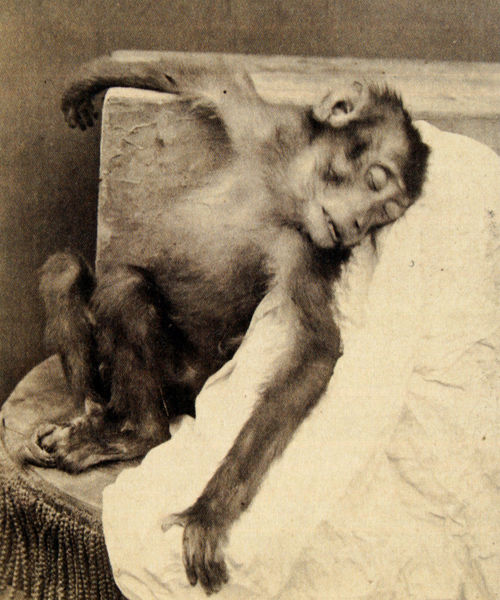
Titel: Toter Schweinsaffe
Standort: Nürnberg
Institution: Germanisches Nationalmuseum
Schlagwörter: dunkel, fuß, hand, kopf, körper, schatten, schlaf, weiß, sitzen, braun, finger, grau, haar, hell, holz, licht, mund, nase, ohr, schwarz, stuhl, tier, tuch, wand, arm, arme, augen, gesicht, samt, tod, tot, trauer, hände, porträt, auge, fransen, haare, kordeln, sessel, stoff, decke, lippen, affe, hase, beine, fell, füße, ruhe, sofa, armlehne, liegen, schlafen, schlafend, lehne, sitz, sepia, kissen, polster, festhalten, handtuch, bett, kordel, bauch, laken, knie, liegend, zehen, geschlossen, lider, foto, fotografie, photographie, krank, baun, schwarzweiß, hässlich, photo, zähne, schnauze, maul, müde, trodeln, anlehnen, fotographie, aufnahme, ablage, schwach, lacken, schimpanse, schalf, schläft, äffchen, toto, behaart, pgoto, zotteln, kapuziner, eingeschlafen, schlaffheit, gabriel von max, meine, makake, rhesusaffe